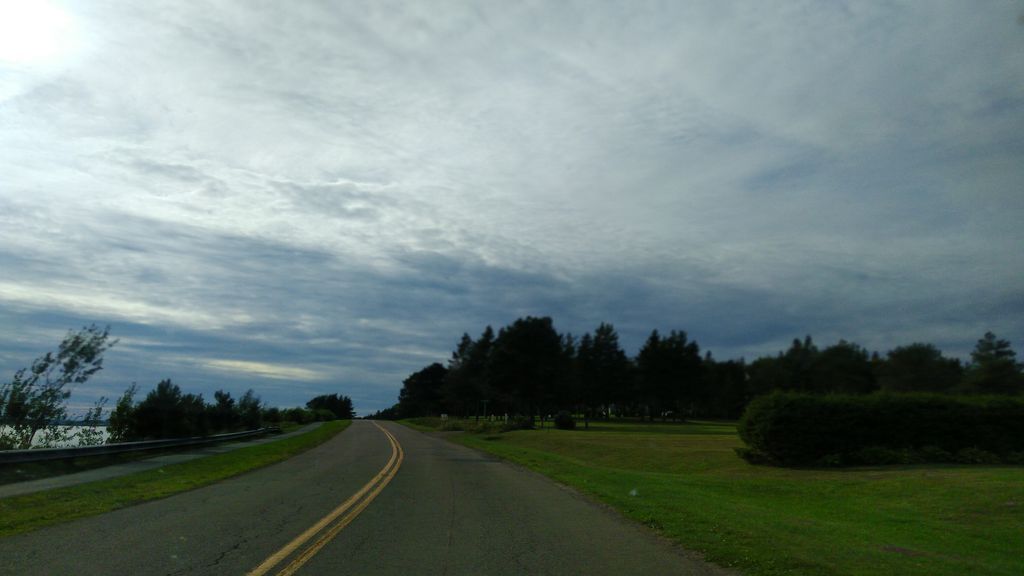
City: charlottetown